Question: Allright...the Query is,
I have a Table: 'Website_Articles'
The Columns 'Article, Id, Author, PublishedOn, ArticleName' are common slots used for storing data for different pages. it is differentiated by giving a Status ID. (eg: attahced pic)

What i want to achieve is on using the search query, i want to filter the result data only from a specific column by the status ID mentioned or the search result should not come from the status ID mentioned. (both ways is ok)
the command i have right is this....
'''
SELECT SUBSTRING(Article, 0, CHARINDEX(' ', Article, 300)) + '...'
AS Article, Id, Author, PublishedOn, ArticleName
FROM Website_Articles
WHERE (Article LIKE '%' + @Article + '%') or
(ArticleName LIKE '%' + @ArticleName + '%' )
'''
but this brings out everything from 'Website_Articles'
Any assistance would be much appreciated.
thank you.
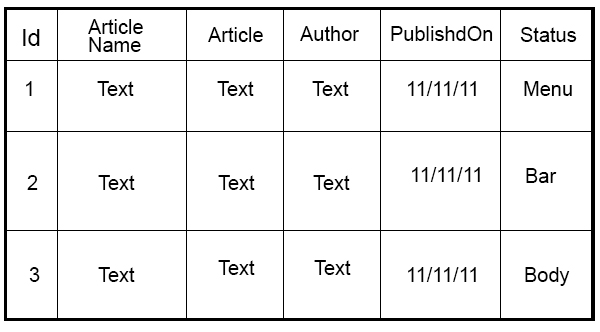
Answer: Could this be what you are looking for??
'''
SELECT SUBSTRING(Article, 0, CHARINDEX(' ', Article, 300)) + '...'
AS Article, Id, Author, PublishedOn, ArticleName
FROM Website_Articles
WHERE Status = 'Menu' AND
((Article LIKE '%' + @Article + '%') or
(ArticleName LIKE '%' + @ArticleName + '%' ))
'''
or
'''
SELECT SUBSTRING(Article, 0, CHARINDEX(' ', Article, 300)) + '...'
AS Article, Id, Author, PublishedOn, ArticleName
FROM Website_Articles
WHERE Status <> 'Menu' AND
((Article LIKE '%' + @Article + '%') or
(ArticleName LIKE '%' + @ArticleName + '%' ))
'''